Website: bh-photo
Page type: account-selection
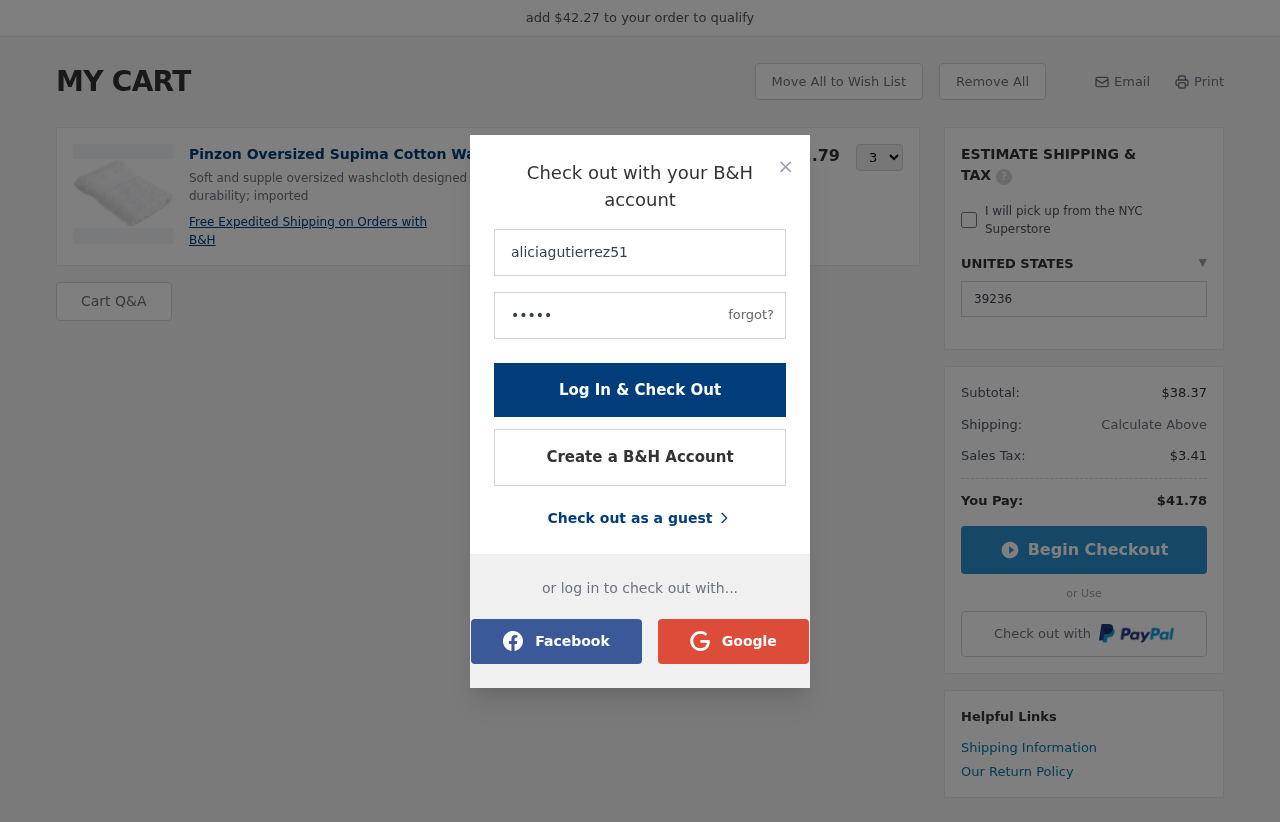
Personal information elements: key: PII_COUNTRY
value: UNITED STATES
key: PII_LOGIN_USERNAME
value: aliciagutierrez51
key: PII_POSTCODE
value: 39236
Product elements: key: PRODUCT1_DESC
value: Soft and supple oversized washcloth designed for great absorbency and durability; imported
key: PRODUCT1_NAME
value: Pinzon Oversized Supima Cotton Wash Cloth, White
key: PRODUCT1_PRICE
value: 12.79
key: PRODUCT1_QUANTITY
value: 3
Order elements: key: ORDER_SUBTOTAL
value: $38.37
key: ORDER_TAX
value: $3.41
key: ORDER_TOTAL
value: $41.78
Other elements: key: AMOUNT_TO_QUALIFY
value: $42.27